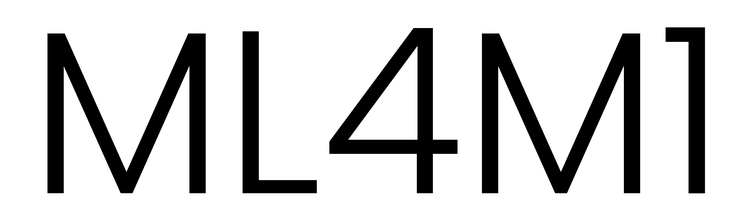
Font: Poppins-Light